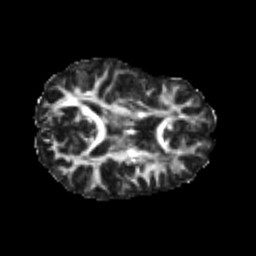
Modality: FA
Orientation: axial
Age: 20
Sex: female
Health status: healthy
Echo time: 0.074 s